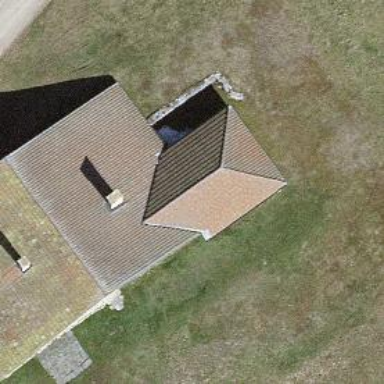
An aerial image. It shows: Building with side-hipped roof.